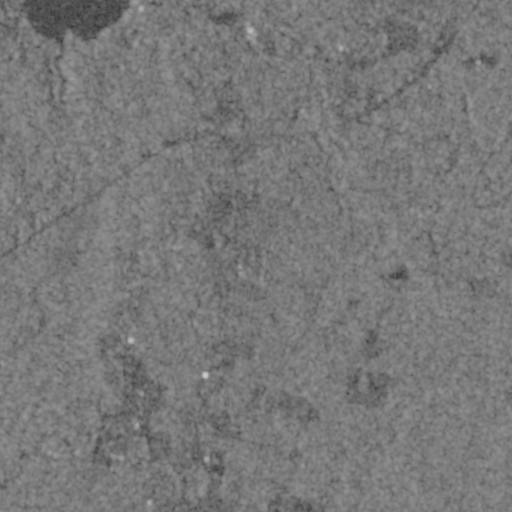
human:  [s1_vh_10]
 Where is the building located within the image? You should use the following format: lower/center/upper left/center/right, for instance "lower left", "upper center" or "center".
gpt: The building is located in the lower left of the image.
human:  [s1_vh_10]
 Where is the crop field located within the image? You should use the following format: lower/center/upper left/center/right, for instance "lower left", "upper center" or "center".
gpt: There is no crop field in the image.

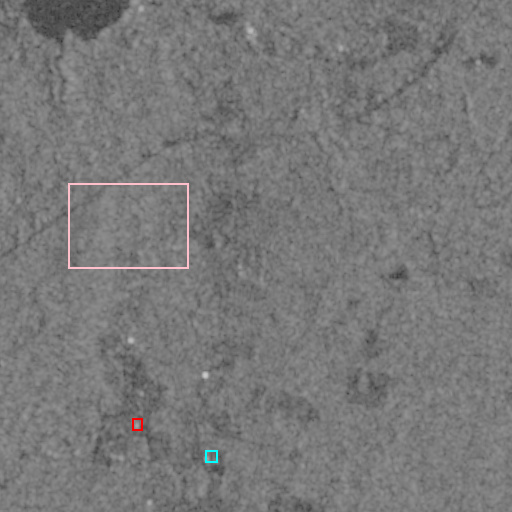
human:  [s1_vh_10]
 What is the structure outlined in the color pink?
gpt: The structure outlined in pink is a park.
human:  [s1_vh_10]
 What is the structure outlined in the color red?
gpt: The structure outlined in red is a building.
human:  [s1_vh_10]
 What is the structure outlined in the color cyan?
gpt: The structure outlined in cyan is a building.
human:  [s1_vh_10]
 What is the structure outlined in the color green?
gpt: There is no green outline.